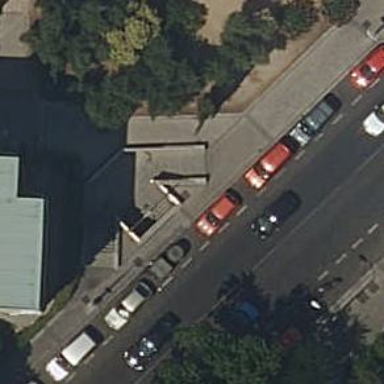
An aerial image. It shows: Subway entrance.